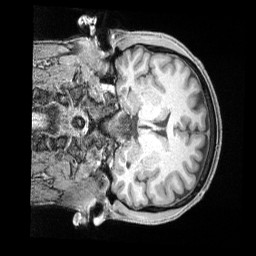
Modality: T1w
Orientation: coronal
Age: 36
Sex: male
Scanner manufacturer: siemens
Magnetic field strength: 3 T
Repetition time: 2 s
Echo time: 0.00211 s